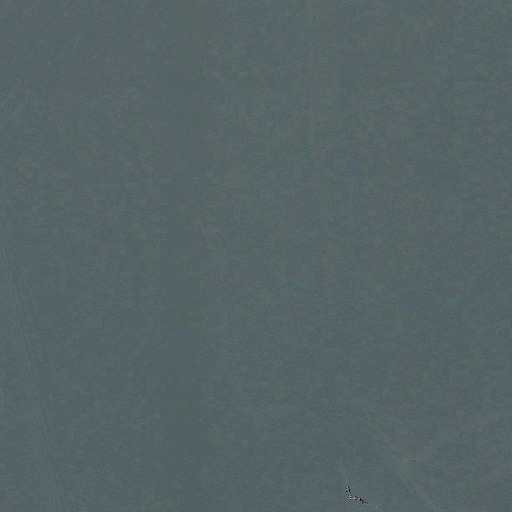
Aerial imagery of island in Alabama named Five Acre Island (historical) containing only open water